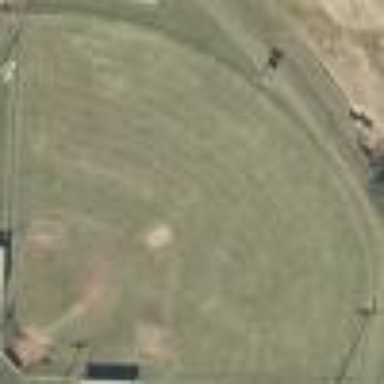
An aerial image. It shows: Baseball pitch for leisure land.